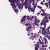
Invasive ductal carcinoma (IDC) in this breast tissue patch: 0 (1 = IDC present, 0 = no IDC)